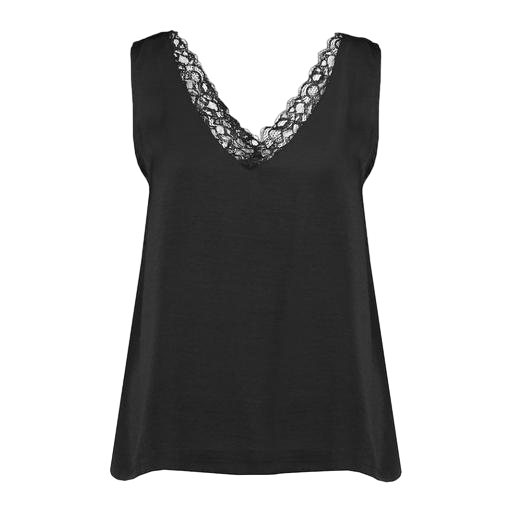
black issy tank top, black valencia tank top, black curve cami rib lace, white background